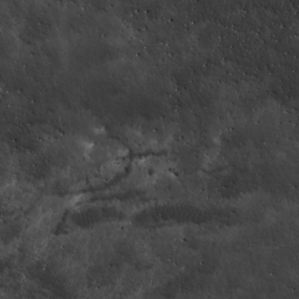
Label: non_frost